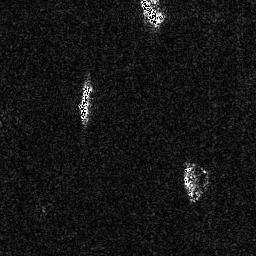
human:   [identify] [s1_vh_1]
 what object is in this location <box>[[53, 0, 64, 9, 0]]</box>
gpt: <ref>1 medium ship at the top</ref>